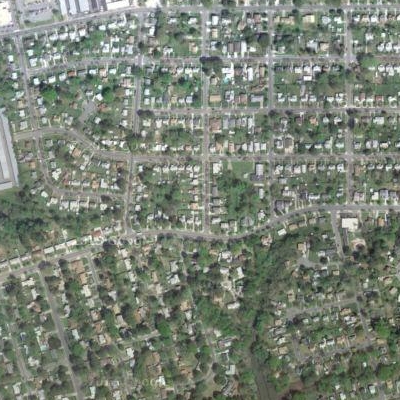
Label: fResident